Question: I am beginning to code for the Apple Watch and I am wondering how can I do this:
Thank you!

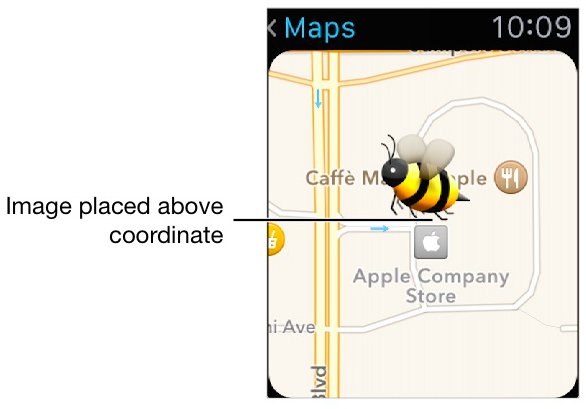
Answer: First you need to add a map view to your controller (for example 'InterceController.swift')
Then, you can call these lines in your 'InterfaceController.swift''s 'awakeWithContext()' or 'willActivate()'
'''
let location = CLLocationCoordinate2D(
latitude: 51.530777,
longitude: -0.139364
)
let span = MKCoordinateSpan(
latitudeDelta: 0.005,
longitudeDelta: 0.005
)
let region = MKCoordinateRegion(center: location, span: span)
map.setRegion(region)
map.addAnnotation(location, withImageNamed: "bee.png", centerOffset: CGPoint(x: 0, y: 0))
'''
The key is to call 'addAnnotation(location: CLLocationCoordinate2D, withImageNamed name: String!, centerOffset offset: CGPoint)'
Equivalent Objective-C code:
'''
CLLocationCoordinate2D location = CLLocationCoordinate2DMake(51.530777, -0.139364);
MKCoordinateSpan span = MKCoordinateSpanMake(0.005, 0.005);
MKCoordinateRegion region = MKCoordinateRegionMake(location, span);
[self.map setRegion:region];
[self.map addAnnotation:location withImageNamed:@"bee.png" centerOffset:CGPointMake(0, 0)];
'''